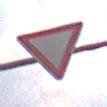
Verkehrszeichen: VorfahrtGewaehren
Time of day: SunriseSunset
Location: Outdoor (Nature)
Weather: PartlyCloudy
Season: NotSpecified
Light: Natural